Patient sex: M
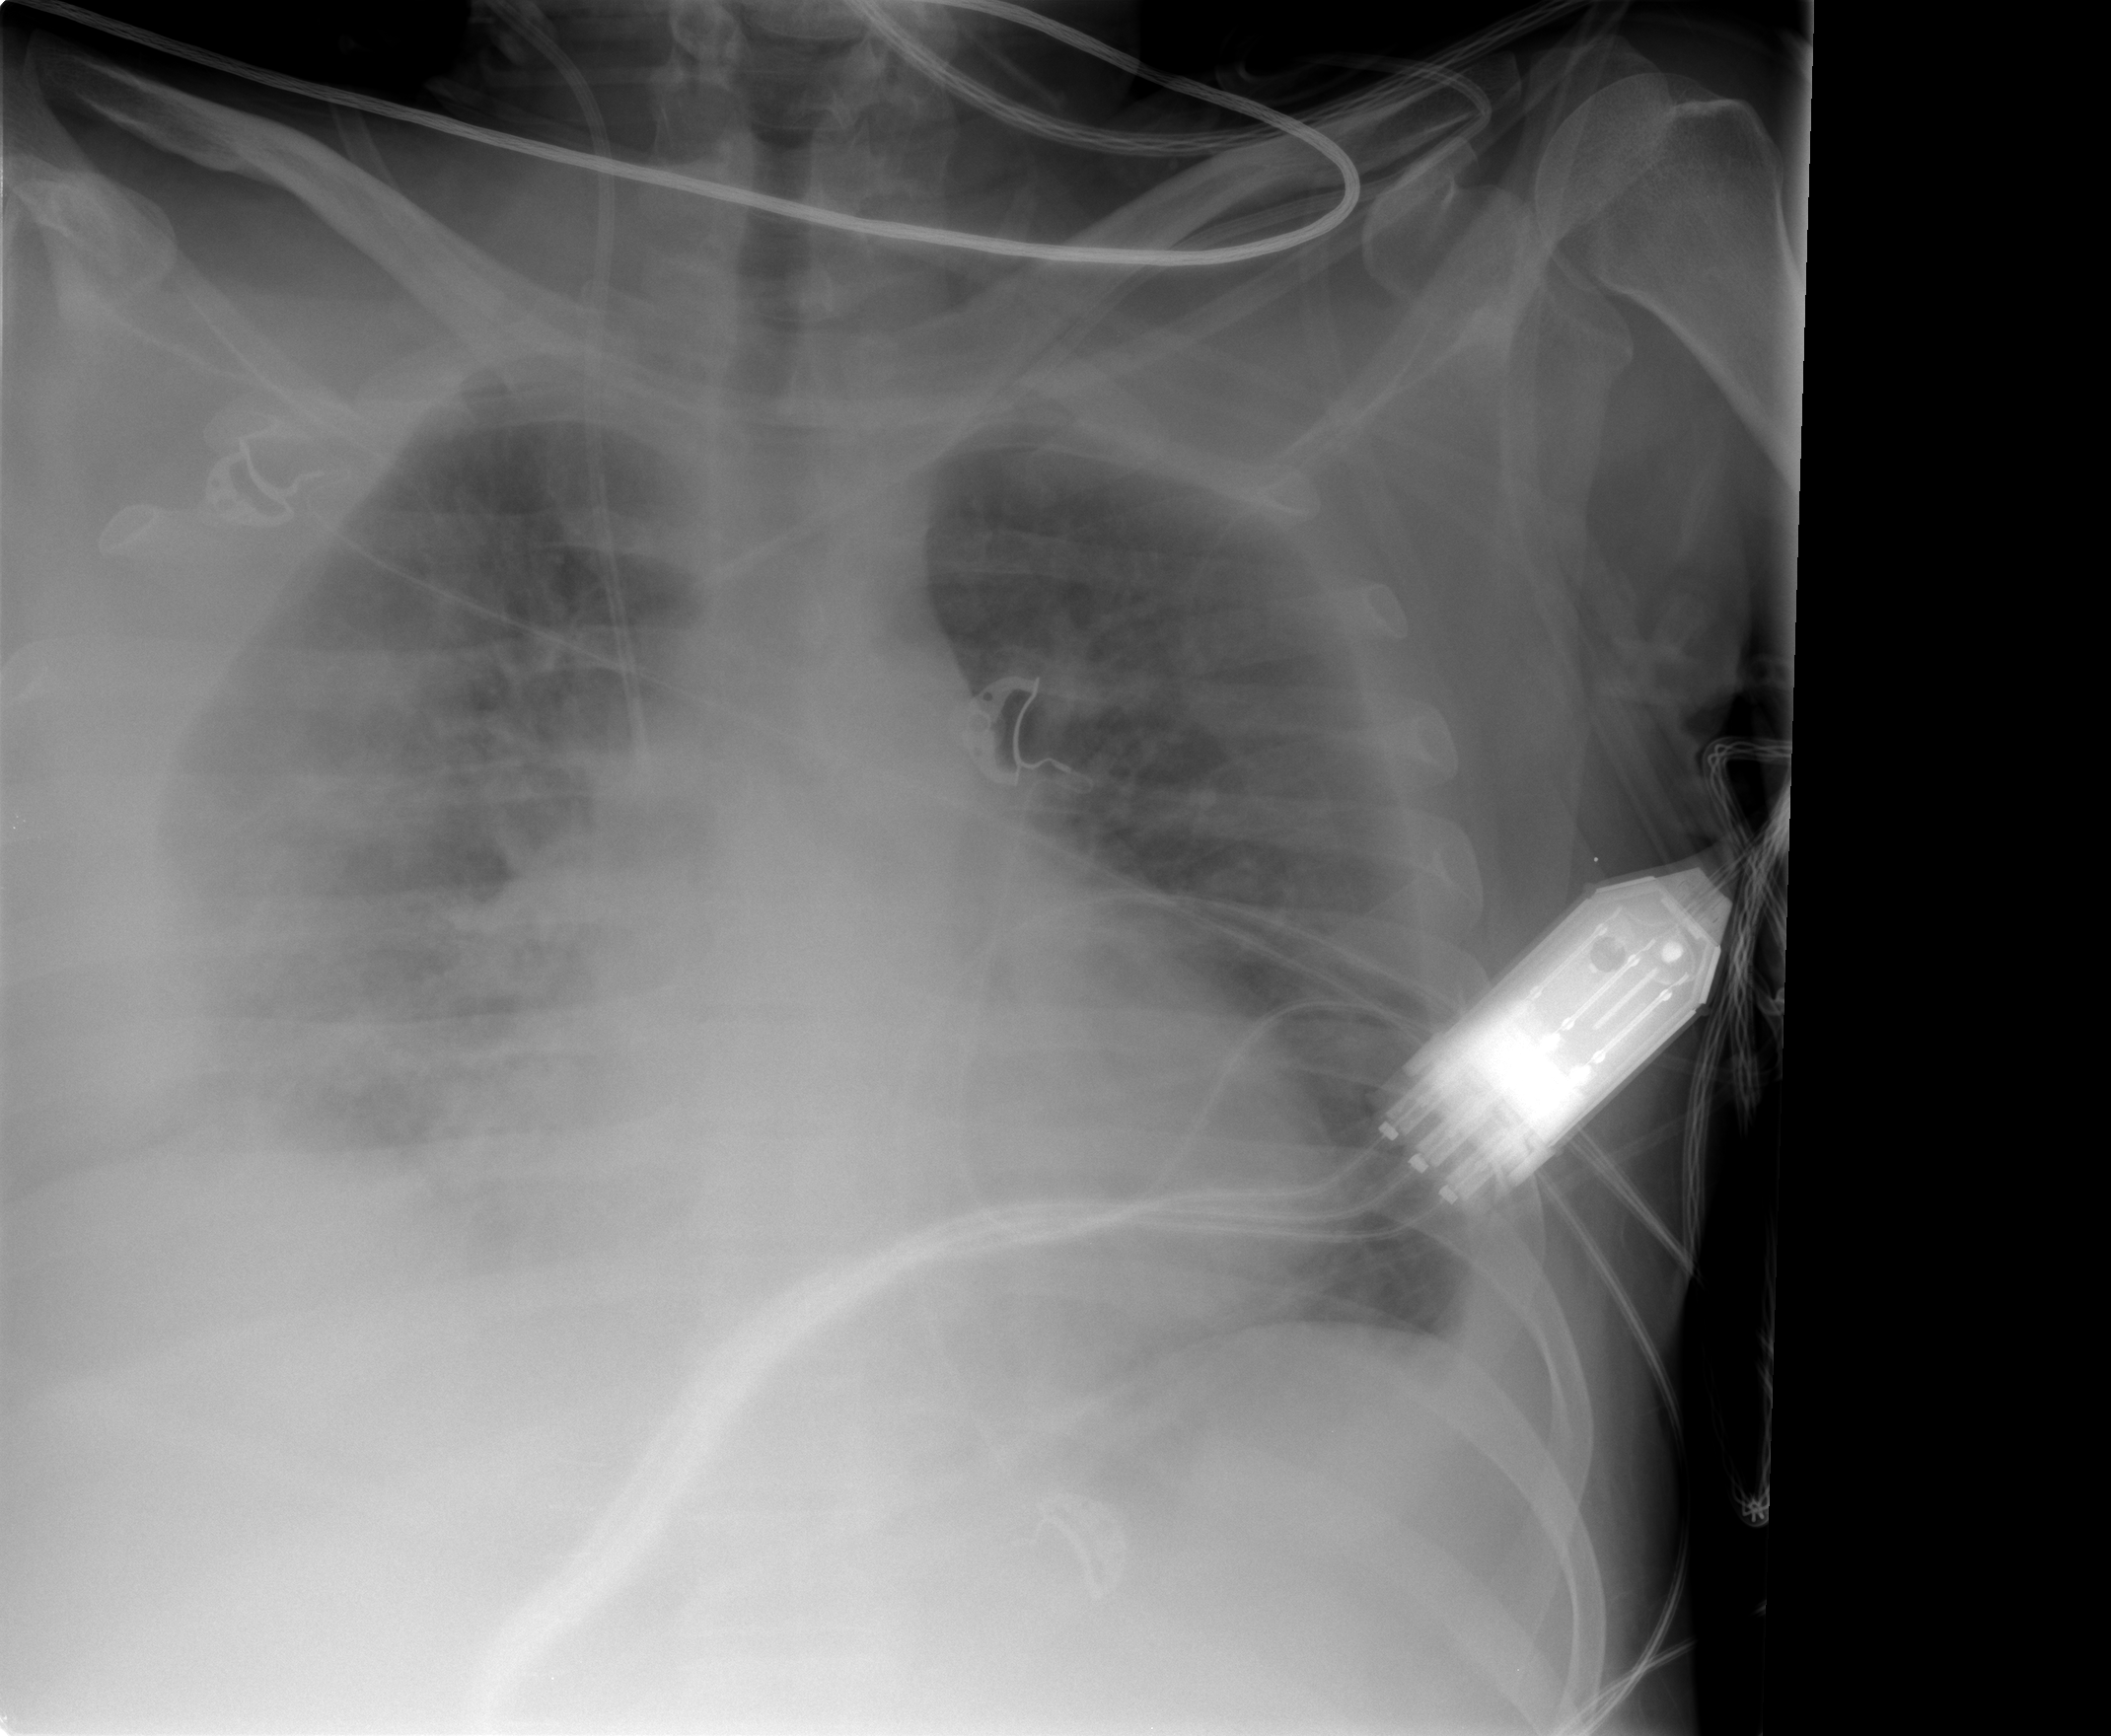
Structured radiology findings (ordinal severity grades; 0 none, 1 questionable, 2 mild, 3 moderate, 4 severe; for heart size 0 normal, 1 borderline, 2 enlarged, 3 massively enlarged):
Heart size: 2
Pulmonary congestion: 3
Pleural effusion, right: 2
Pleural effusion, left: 1
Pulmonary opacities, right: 3
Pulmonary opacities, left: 0
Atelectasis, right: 2
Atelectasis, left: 1